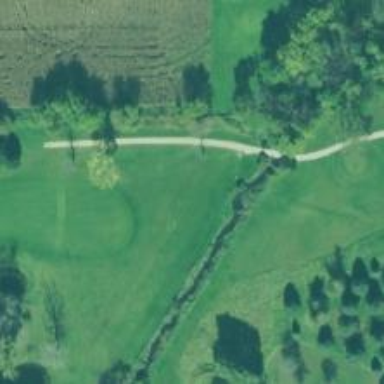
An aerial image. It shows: Pathway for golfing.